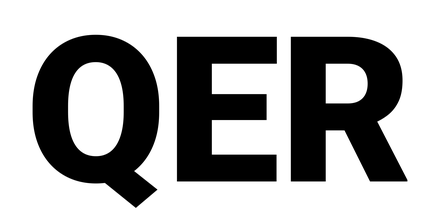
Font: Roboto_Black